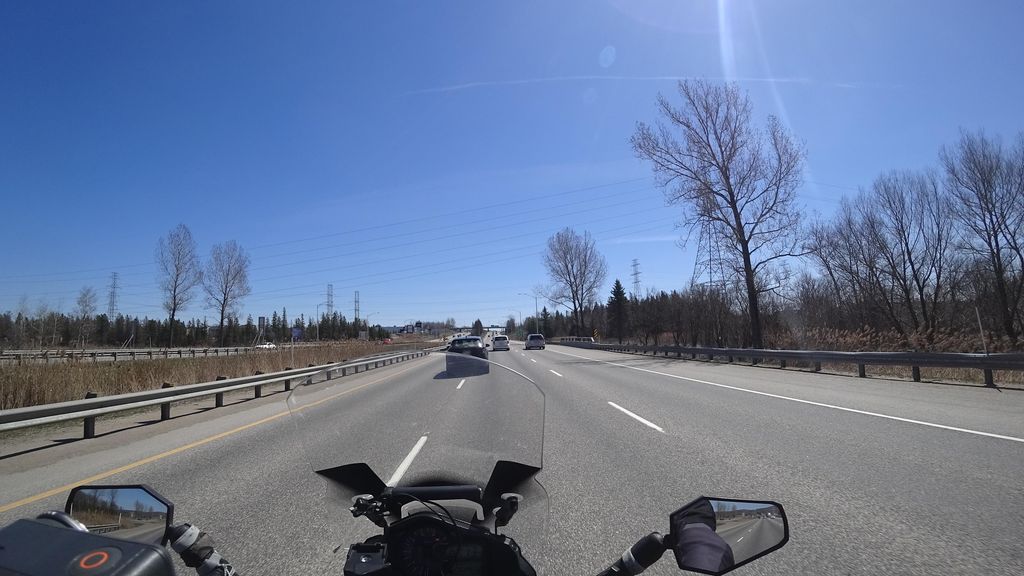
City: quebec_city